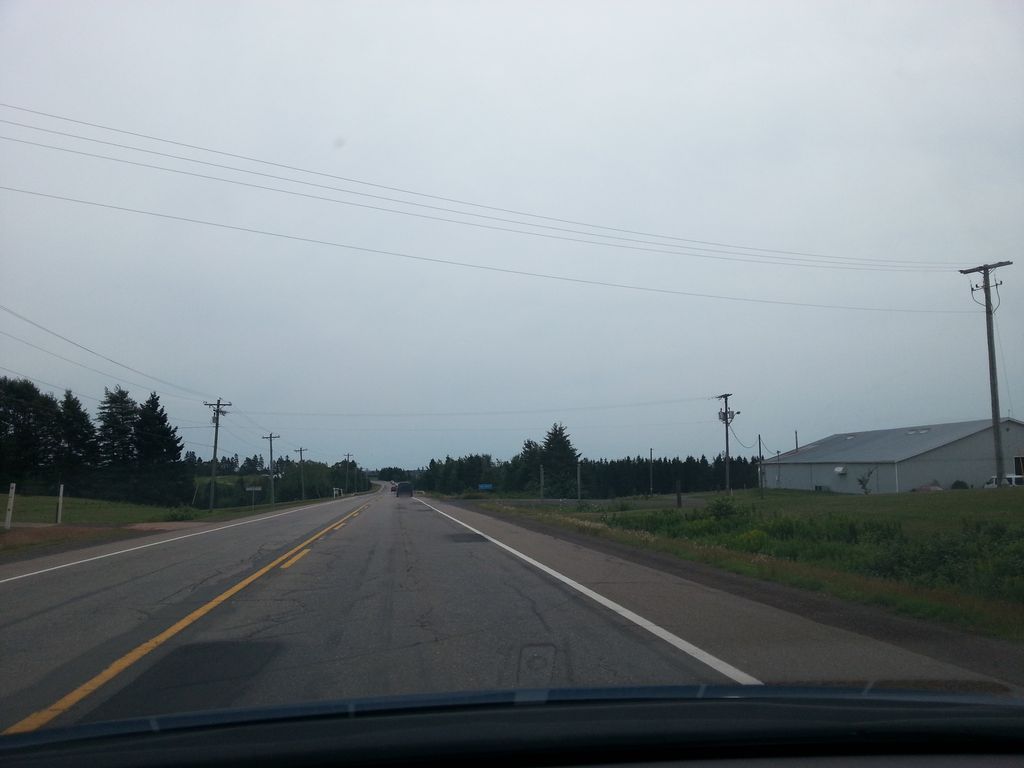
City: charlottetown